Question: I am trying to get the data from a JSONP proxy in sencha touch 2.3(I am using sencha architect 3 to develop). I was successfully able to place jsonp call and get the data back. But I am not getting how to separate every single element of json response. Here is my json Response:-
'''
{"data":[{ "PLANTNUM": "1557", "ROUTEID": "90625", "DELIVERYDATE": "2014-02-12T00:00:00-06:00", "MESCOD": "15", "MESFCT": "DLV", "ORIGID": "HH", "JMSTIME": "02/11/2014 00:11:21", }],"success" : true}
'''
Here is my function
'''
success: function(response){
console.log(response);
var temp=response.data.PLANTNUM;
console.log(temp);
}
'''
I can see below in my console:-

Here is my jsonP request
'''
Ext.data.JsonP.request({
url: 'http://localhost:12608',
callbackKey: 'cbfn',
params: {
method: 'sapout',
type: 'sap',
ordnum: '<PHONE>'
}
'''
I tried using response.PLANTNUM but that is also not working. It always shows undefined
Can anyone help me out here.
Thanks
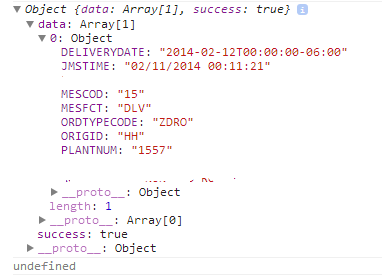
Answer: 'data' is an array, so you want 'response.data[0].PLATINUM'.